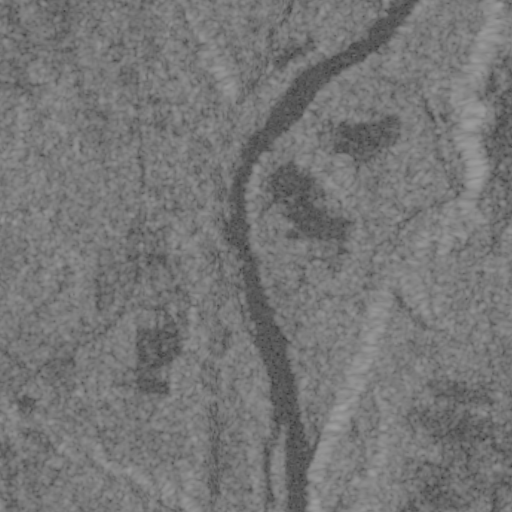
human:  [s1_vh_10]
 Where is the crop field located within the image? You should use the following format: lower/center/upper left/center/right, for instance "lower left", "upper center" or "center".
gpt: The crop field is located in the lower right of the image.
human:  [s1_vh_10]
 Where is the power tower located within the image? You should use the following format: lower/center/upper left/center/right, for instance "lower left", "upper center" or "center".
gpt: There is no power tower in the image.

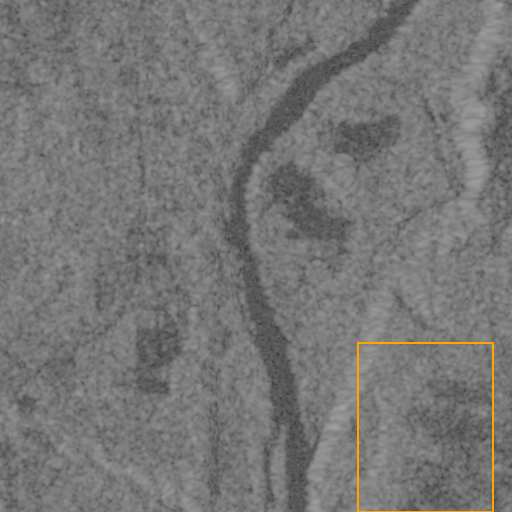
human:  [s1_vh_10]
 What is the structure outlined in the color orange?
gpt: The structure outlined in orange is a crop field.
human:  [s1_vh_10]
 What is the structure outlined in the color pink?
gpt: There is no pink outline.